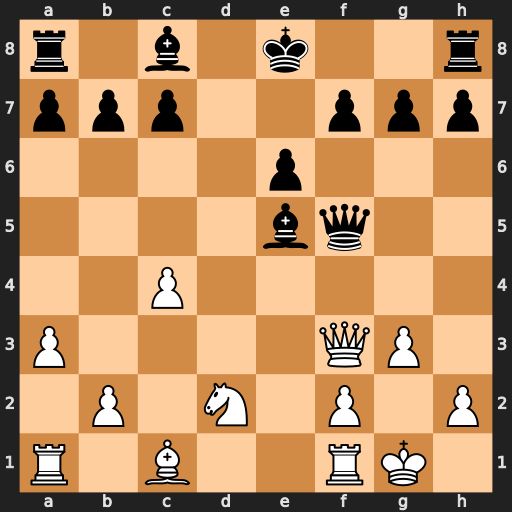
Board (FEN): r1b1k2r/ppp2ppp/4p3/4bq2/2P5/P4QP1/1P1N1P1P/R1B2RK1
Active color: w
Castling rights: kq
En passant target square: -
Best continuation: Qxf5 exf5 Re1 Be6 Rxe5